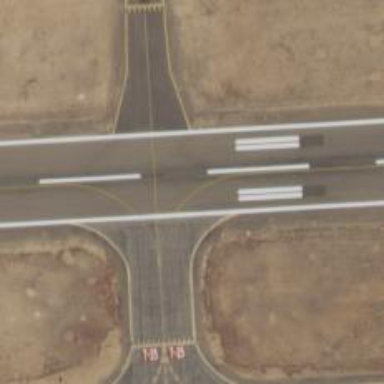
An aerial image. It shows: View of taxiway at the airport.